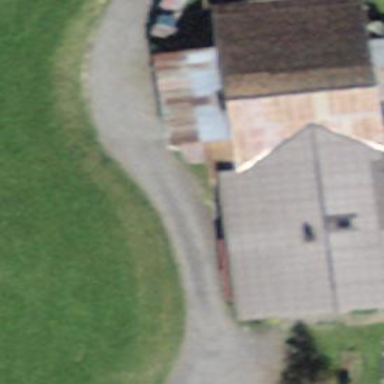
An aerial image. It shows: Rural barn.